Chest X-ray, AP view. Patient: 51 years old, sex M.
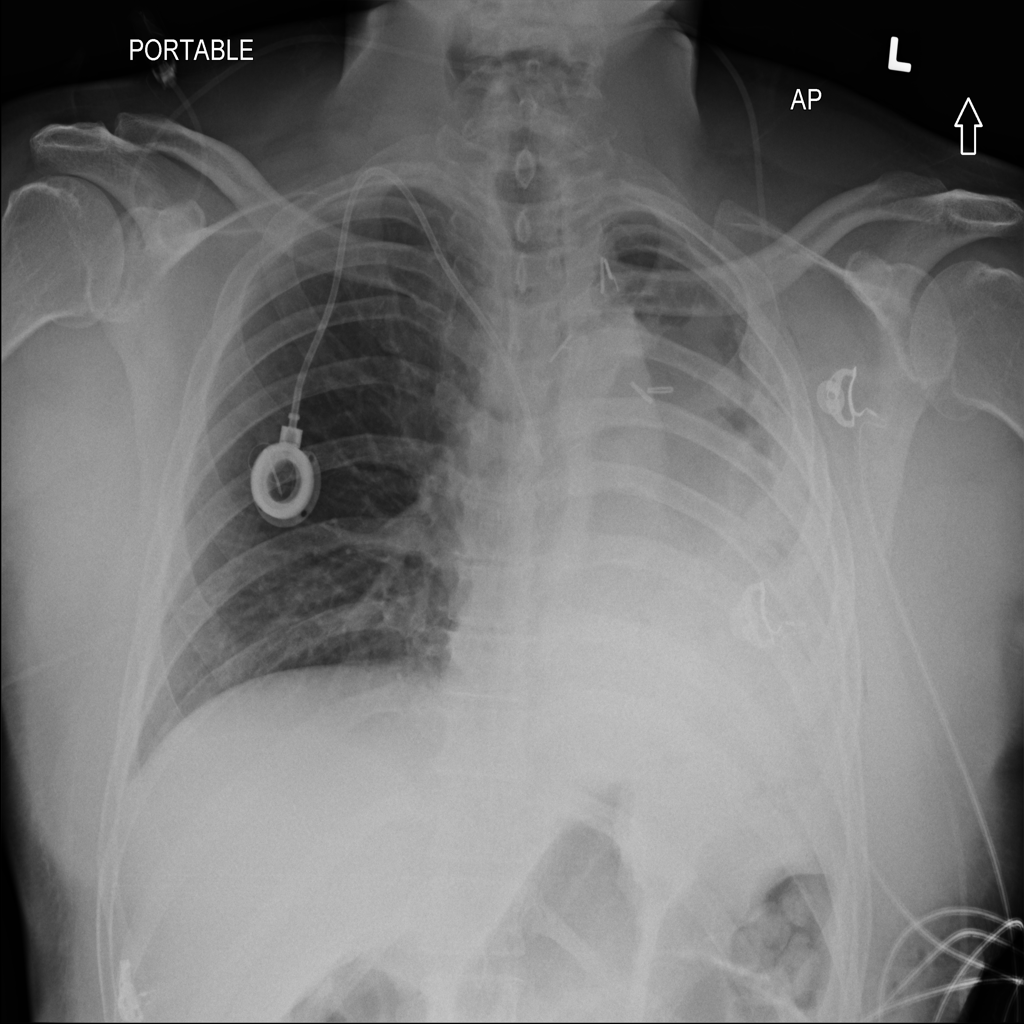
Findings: Infiltration